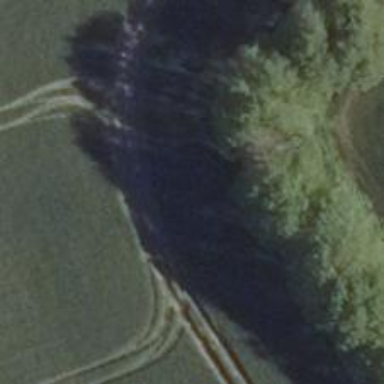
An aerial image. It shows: Row of trees in natural setting.